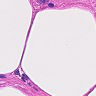
Metastatic tissue present: no